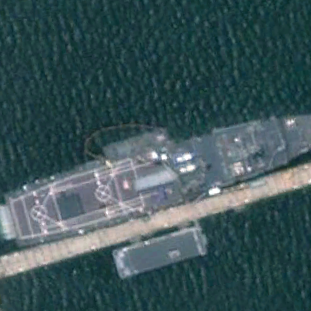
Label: combat